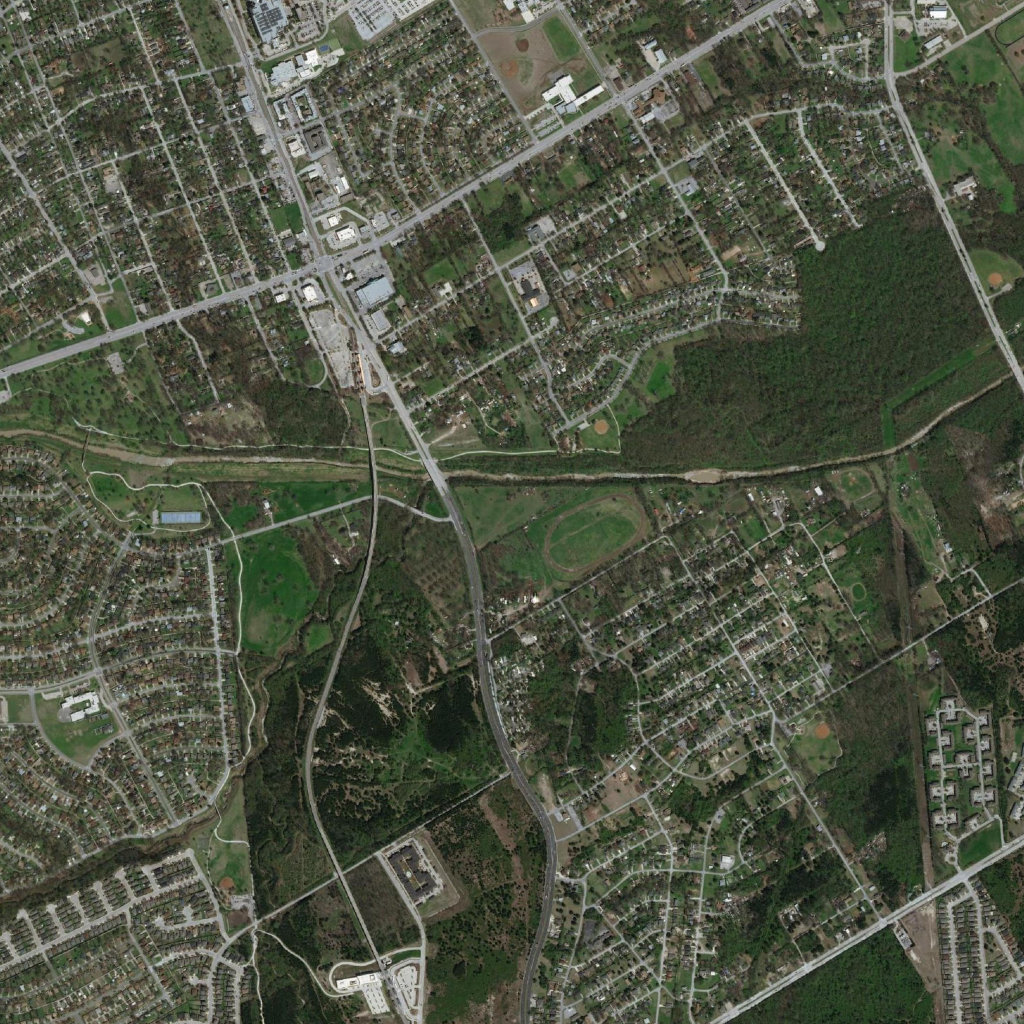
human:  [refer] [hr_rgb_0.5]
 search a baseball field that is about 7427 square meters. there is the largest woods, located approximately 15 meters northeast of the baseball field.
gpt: <box>[[56, 40, 60, 45, 0]]</box>

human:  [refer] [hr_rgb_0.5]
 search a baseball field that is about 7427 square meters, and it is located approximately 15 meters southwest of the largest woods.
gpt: <box>[[56, 40, 60, 45, 0]]</box>